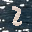
Label: 2